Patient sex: F
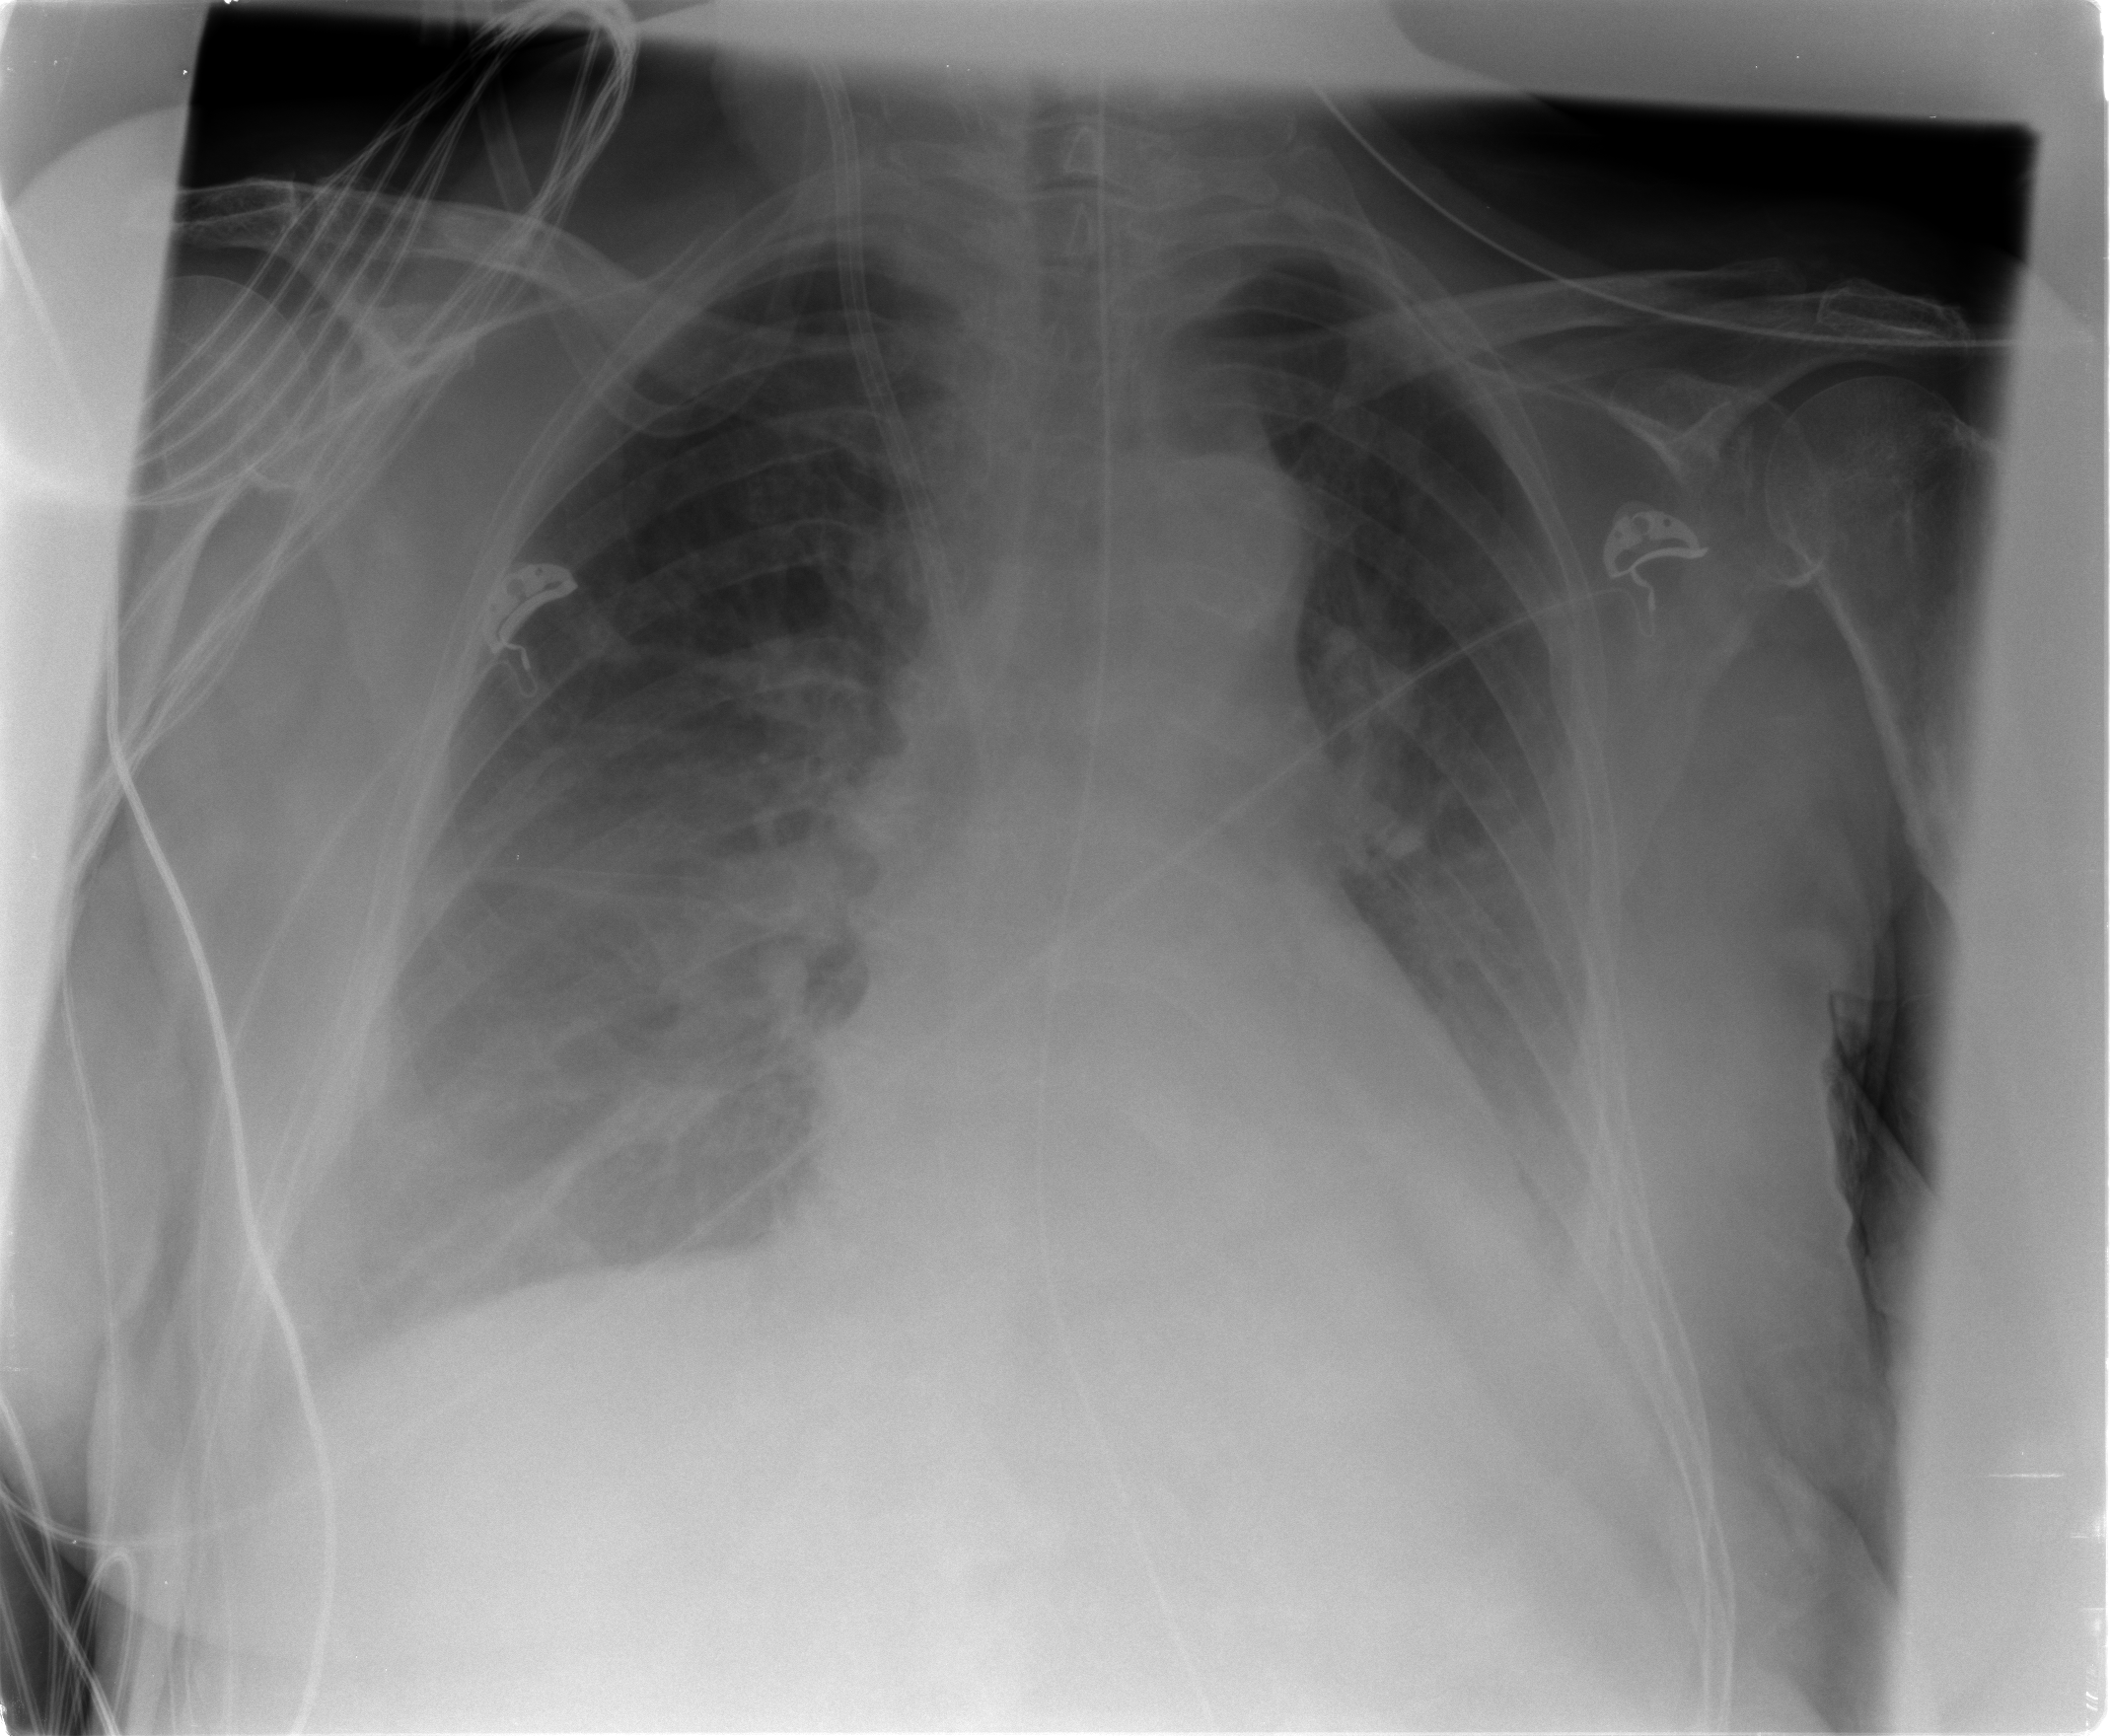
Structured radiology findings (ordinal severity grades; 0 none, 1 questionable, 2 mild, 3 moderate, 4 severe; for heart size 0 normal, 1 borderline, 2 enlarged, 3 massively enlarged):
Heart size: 1
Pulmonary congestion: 2
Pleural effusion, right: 1
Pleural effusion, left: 2
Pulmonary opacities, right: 0
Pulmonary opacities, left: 0
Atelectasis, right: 2
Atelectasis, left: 2